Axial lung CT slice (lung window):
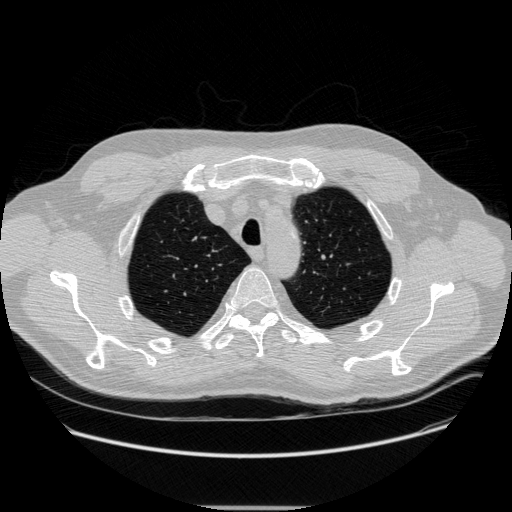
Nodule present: no